Question: I have got a custom alert part of the HomeKit API. I'd like to allow the user to paste the code requested rather than inputting it manually.

Whenever there is text in the buffer it is possible to paste it by tapping on the textfield. How can I add custom text (from my App) to "this" buffer so the appears?
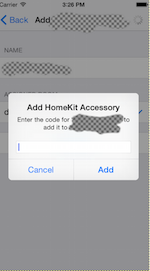
Answer: You can populate the iPhone clipboard using below code. Put this code to a suitable place in your code.
'''
UIPasteboard *clipboard = [UIPasteboard generalPasteboard];
clipboard.string = @"<Assign Some value>";
'''